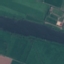
Land use / land cover: River